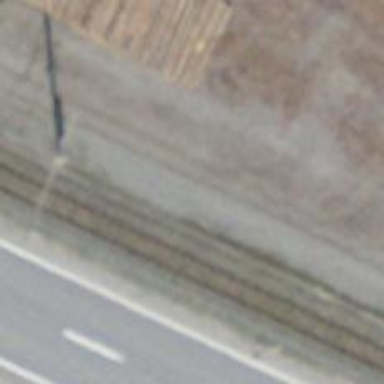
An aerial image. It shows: Narrow-gauge railway spur for service.